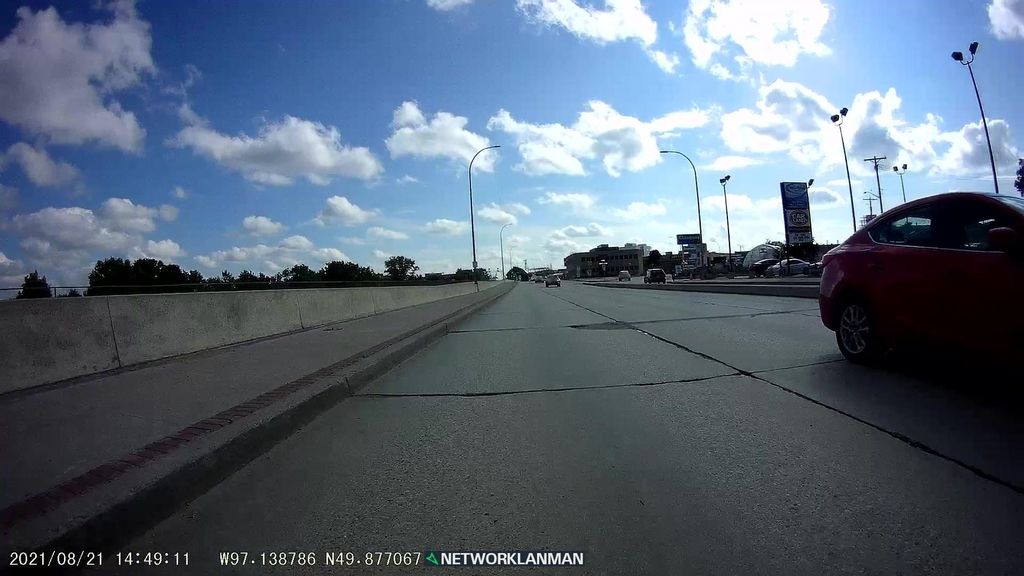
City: winnipeg